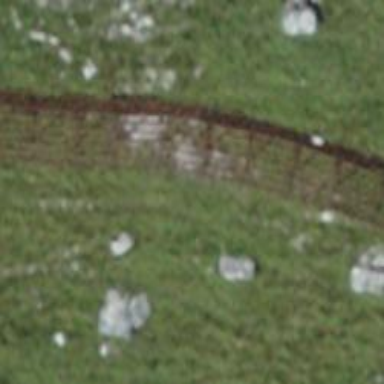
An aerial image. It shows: Avalanche barrier made of fence.